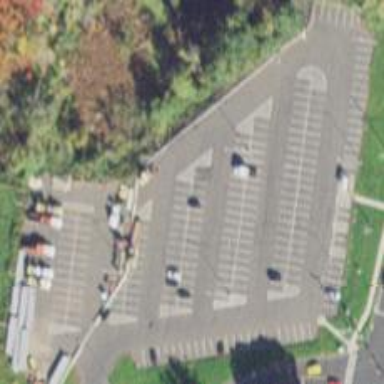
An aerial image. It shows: Parking area designed for buses with park and ride facility.